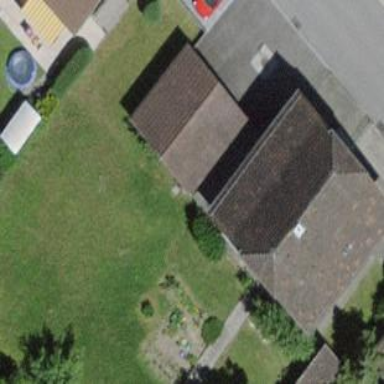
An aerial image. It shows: Garage building.